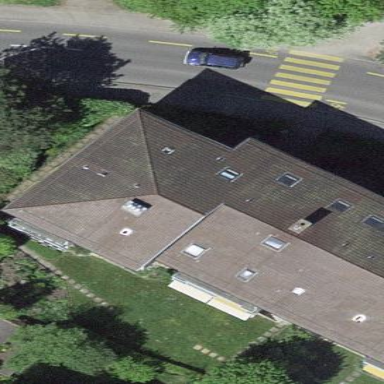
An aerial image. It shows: Residential building.